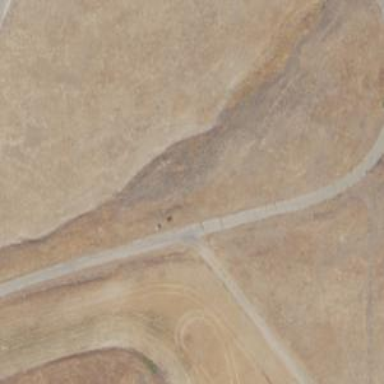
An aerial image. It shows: Track road.